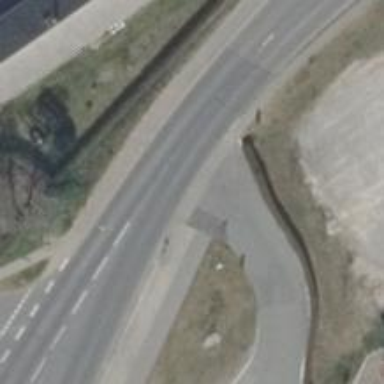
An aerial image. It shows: Asphalt road designated for service vehicles.